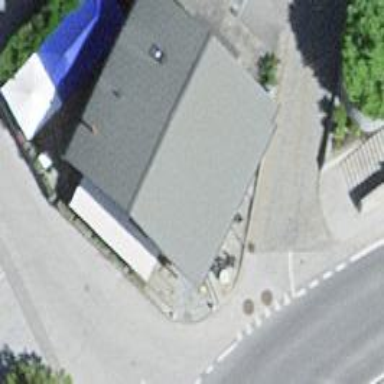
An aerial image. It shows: Restaurant.